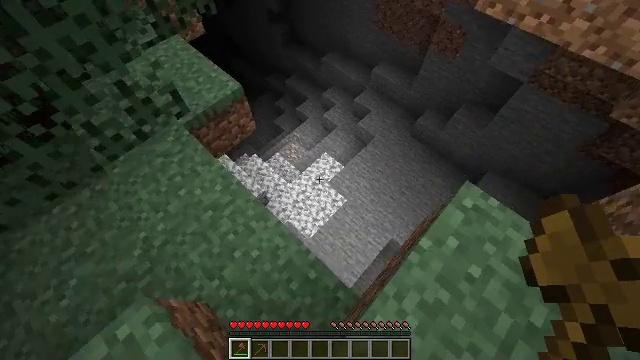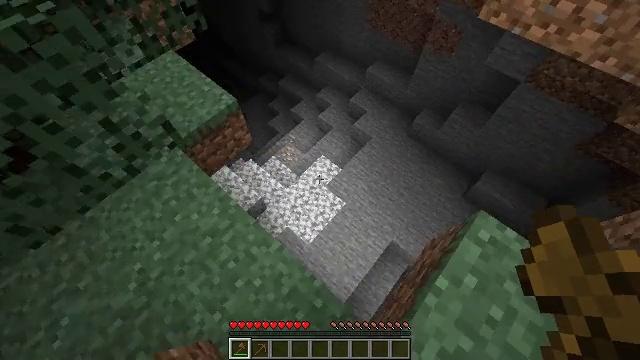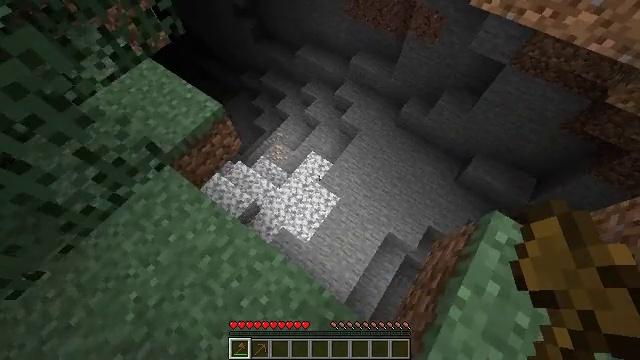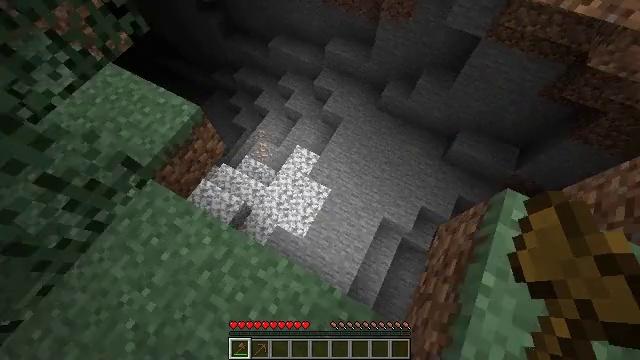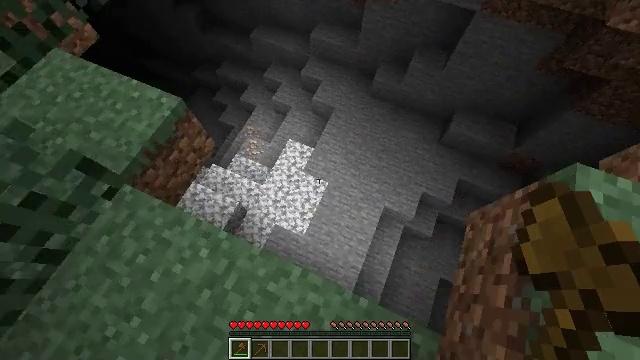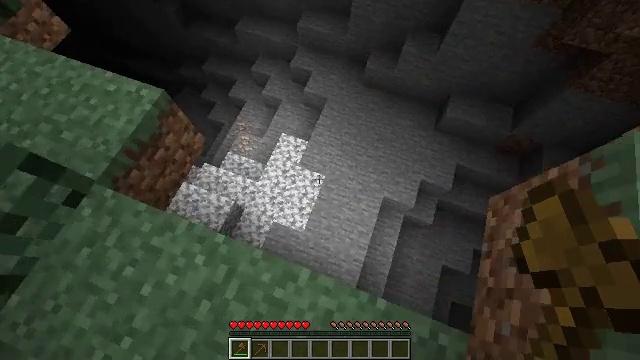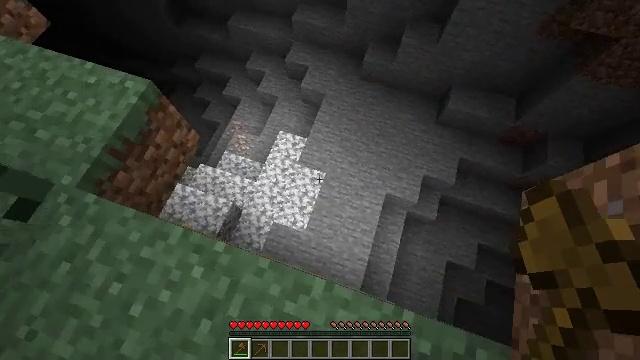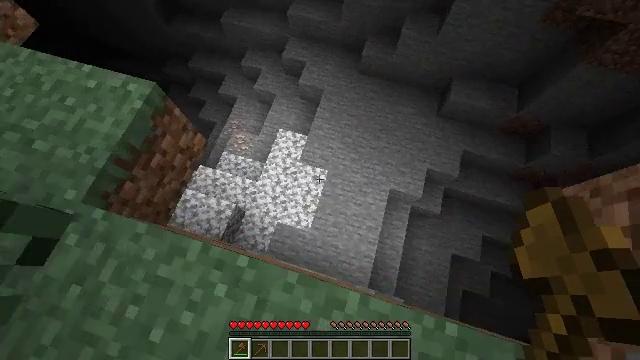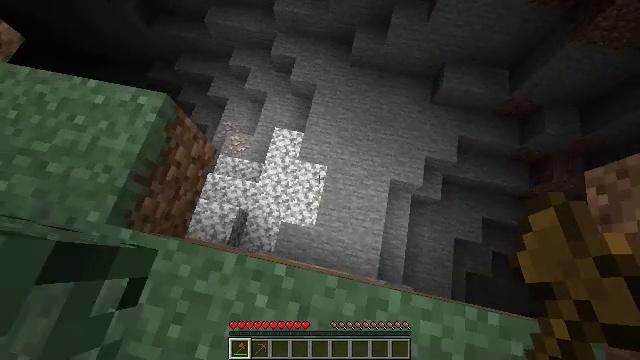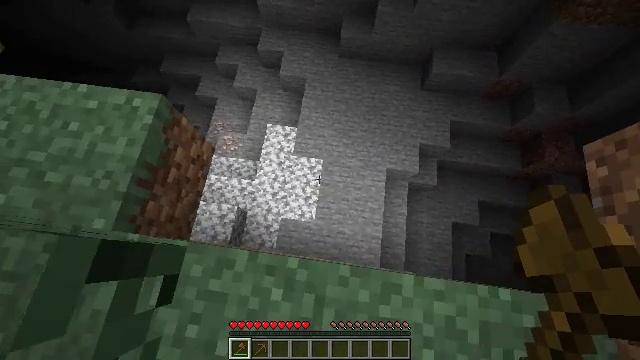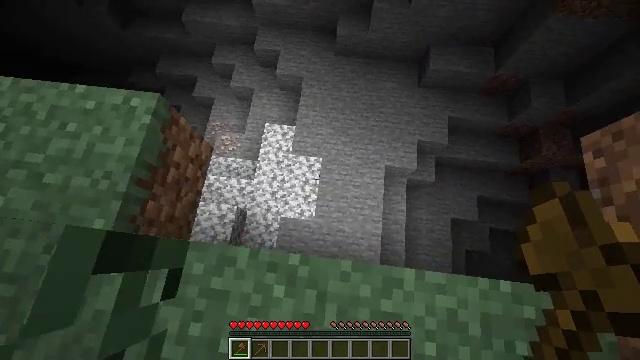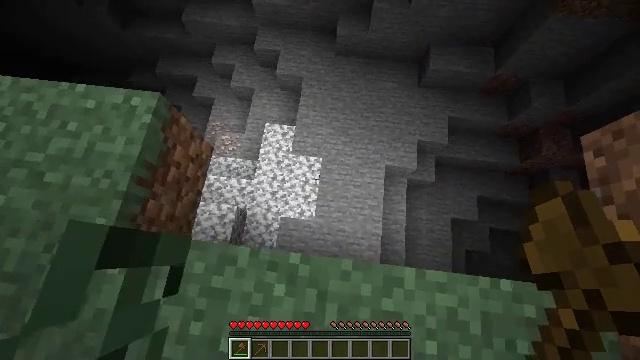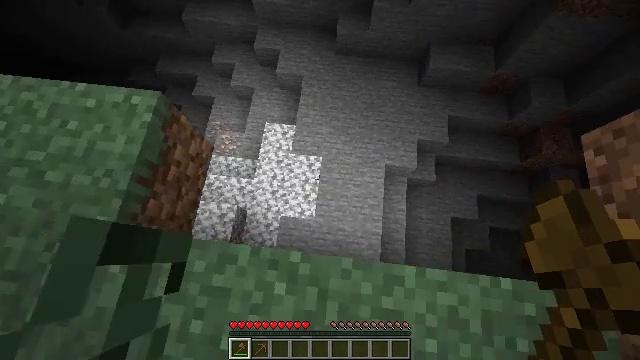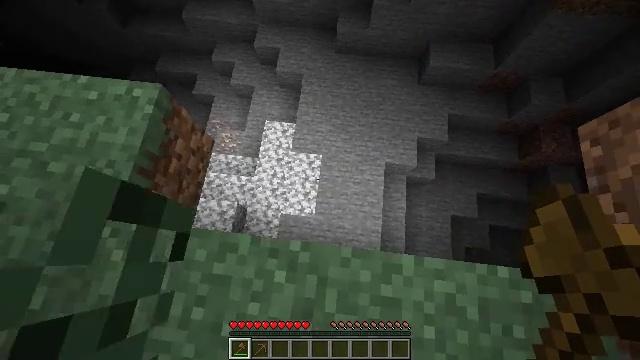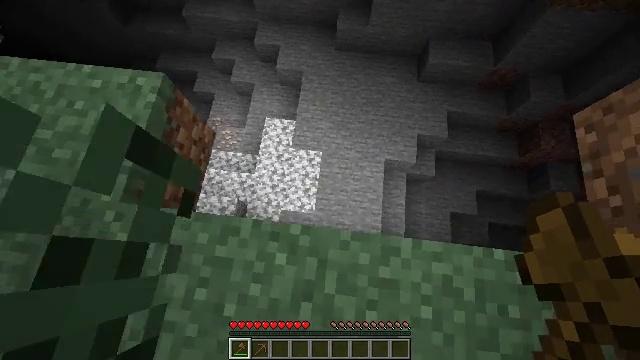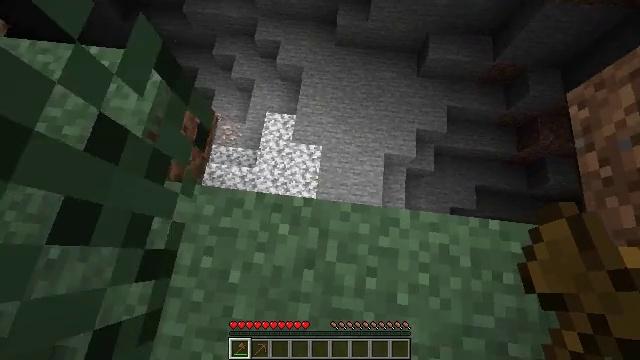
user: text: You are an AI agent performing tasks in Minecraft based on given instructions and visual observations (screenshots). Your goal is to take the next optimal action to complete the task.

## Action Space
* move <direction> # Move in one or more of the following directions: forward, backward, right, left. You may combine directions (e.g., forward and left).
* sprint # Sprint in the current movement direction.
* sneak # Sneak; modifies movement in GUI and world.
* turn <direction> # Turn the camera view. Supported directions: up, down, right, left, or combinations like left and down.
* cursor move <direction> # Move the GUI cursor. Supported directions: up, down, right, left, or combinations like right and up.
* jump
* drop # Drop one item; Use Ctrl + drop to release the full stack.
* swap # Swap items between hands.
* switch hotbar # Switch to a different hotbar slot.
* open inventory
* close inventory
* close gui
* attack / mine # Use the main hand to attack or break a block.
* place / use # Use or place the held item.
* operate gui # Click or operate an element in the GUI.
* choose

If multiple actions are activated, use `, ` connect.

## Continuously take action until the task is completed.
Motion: motion action
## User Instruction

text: Punch the spruce leaves to get saplings.
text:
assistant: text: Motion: move forward and move left, turn right
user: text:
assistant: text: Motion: move forward and move left, turn right and down
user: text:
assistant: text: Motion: move forward and move left, turn right and down
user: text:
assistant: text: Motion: move forward and move left, turn right and down
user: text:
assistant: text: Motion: move forward and move left, turn right and down
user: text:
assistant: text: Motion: move left, turn right
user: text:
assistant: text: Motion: move left, turn right
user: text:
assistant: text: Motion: move left, turn right and down
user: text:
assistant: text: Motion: turn right and down
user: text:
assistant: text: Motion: turn right
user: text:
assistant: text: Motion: no_op
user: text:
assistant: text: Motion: no_op
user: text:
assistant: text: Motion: move back
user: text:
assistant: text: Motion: move back
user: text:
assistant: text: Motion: move back
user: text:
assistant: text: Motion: move back
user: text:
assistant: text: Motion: no_op
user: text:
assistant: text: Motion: no_op
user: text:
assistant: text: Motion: no_op
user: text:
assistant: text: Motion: no_op
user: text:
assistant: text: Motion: no_op
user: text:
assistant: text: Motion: switch to hotbar 2
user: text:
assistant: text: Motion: switch to hotbar 2
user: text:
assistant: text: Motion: switch to hotbar 2
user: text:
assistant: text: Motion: no_op
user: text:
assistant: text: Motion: no_op
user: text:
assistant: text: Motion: no_op
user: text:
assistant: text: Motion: turn left and up
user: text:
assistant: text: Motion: turn left and up
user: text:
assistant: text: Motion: turn left and up